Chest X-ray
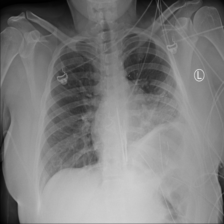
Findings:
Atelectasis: positive
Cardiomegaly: negative
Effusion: negative
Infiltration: negative
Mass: negative
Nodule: negative
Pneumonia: negative
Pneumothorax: negative
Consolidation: negative
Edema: negative
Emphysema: negative
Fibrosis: negative
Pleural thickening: negative
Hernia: negative